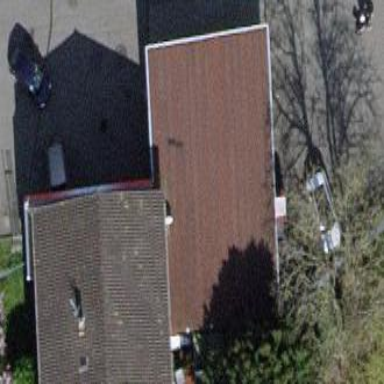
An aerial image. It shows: View of roof of building.